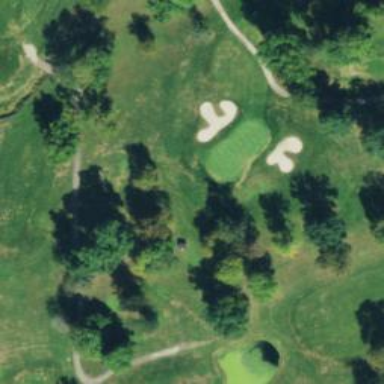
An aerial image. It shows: Golf hole.